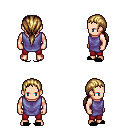
a pixel art fantasy rpg character, male body template, human, light skin, chain tabard jacket, red pants, blonde ponytail hairstyle, black slippers, four views (front, back, left, right), 2x2 character sprite sheet, small pixel art, hard edges, no anti-aliasing